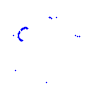
Particle: kaon